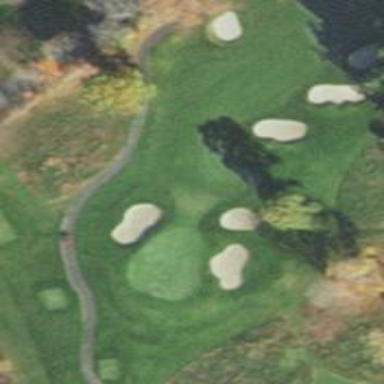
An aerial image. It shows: View of golf hole.